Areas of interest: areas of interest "Prefectural City God Temple"
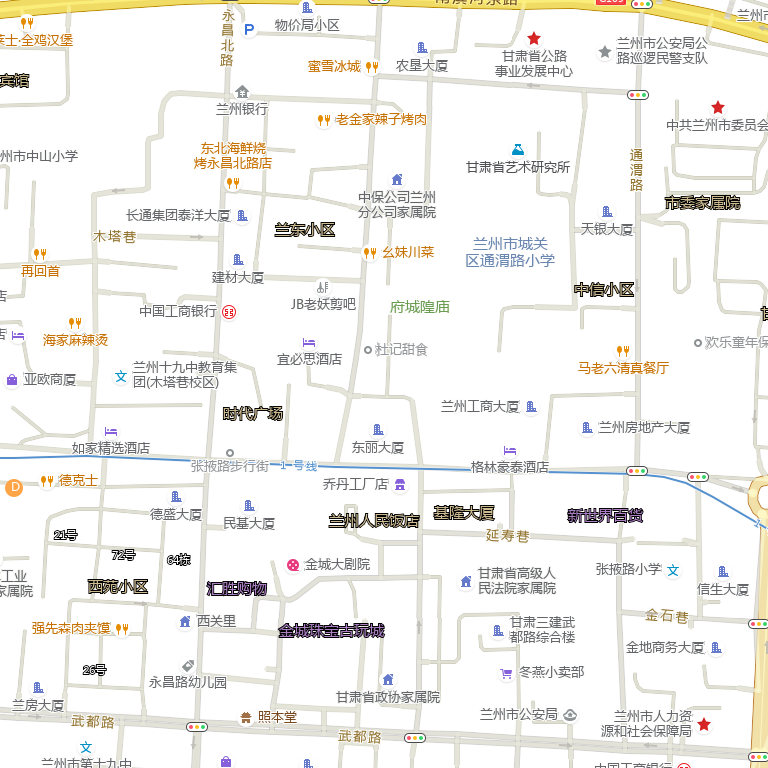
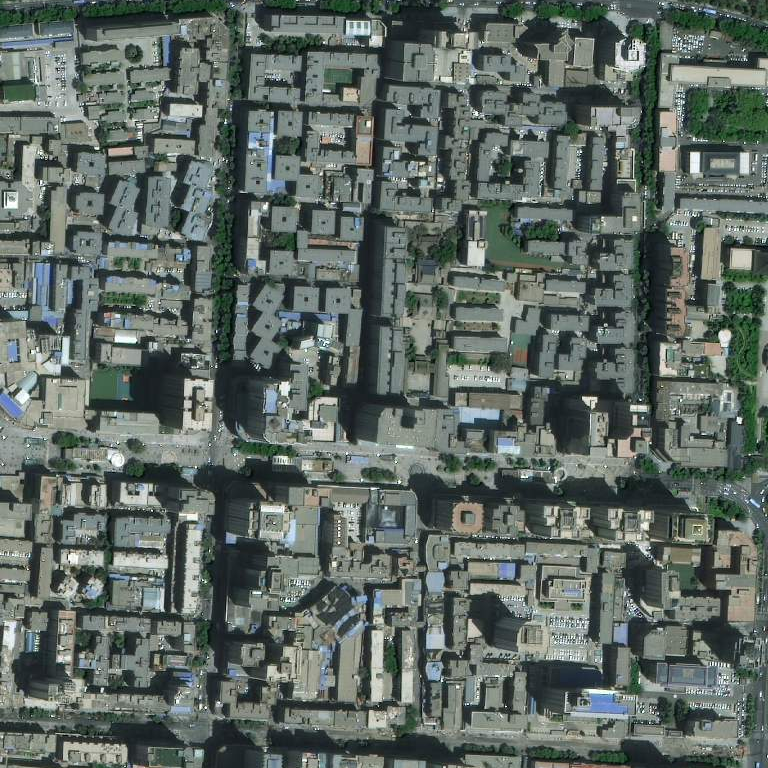